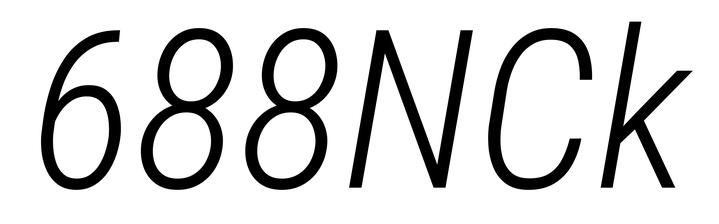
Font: Roboto-Italic_Condensed_Light_Italic